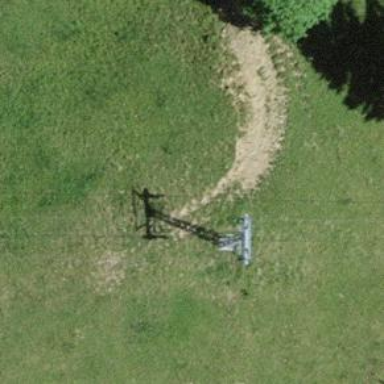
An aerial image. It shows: Pylon used for aerialway.